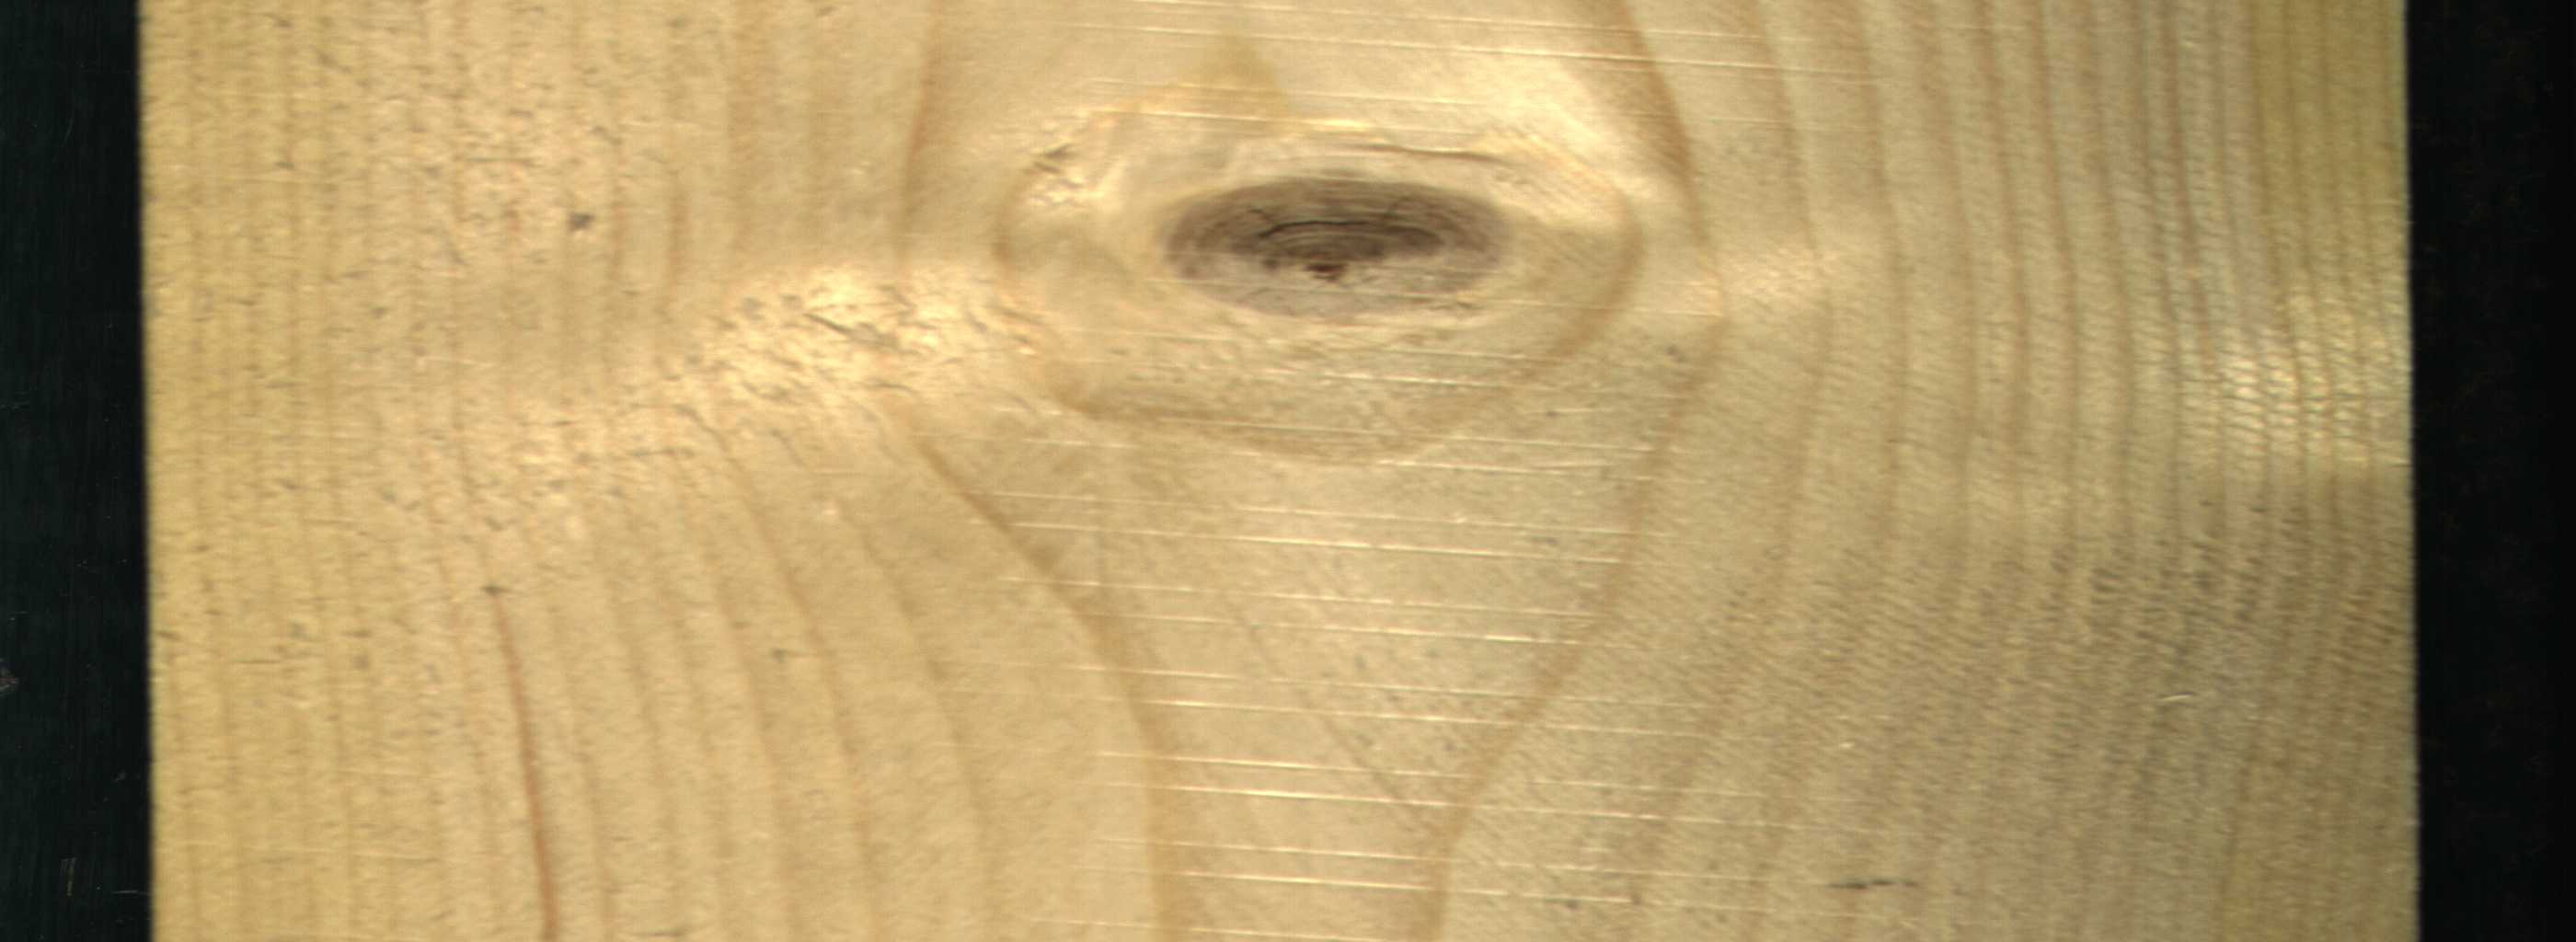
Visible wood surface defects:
Live_Knot